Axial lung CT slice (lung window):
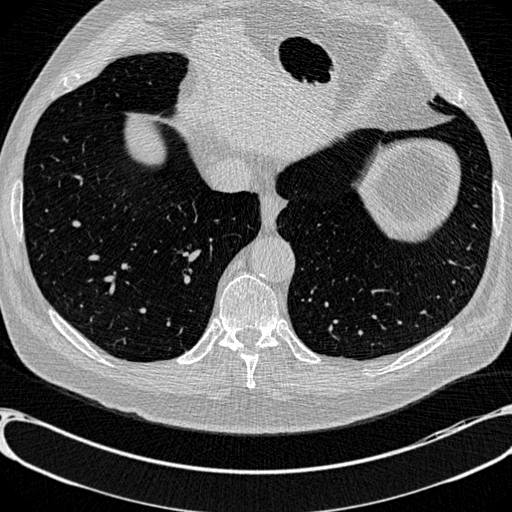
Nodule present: no